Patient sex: F
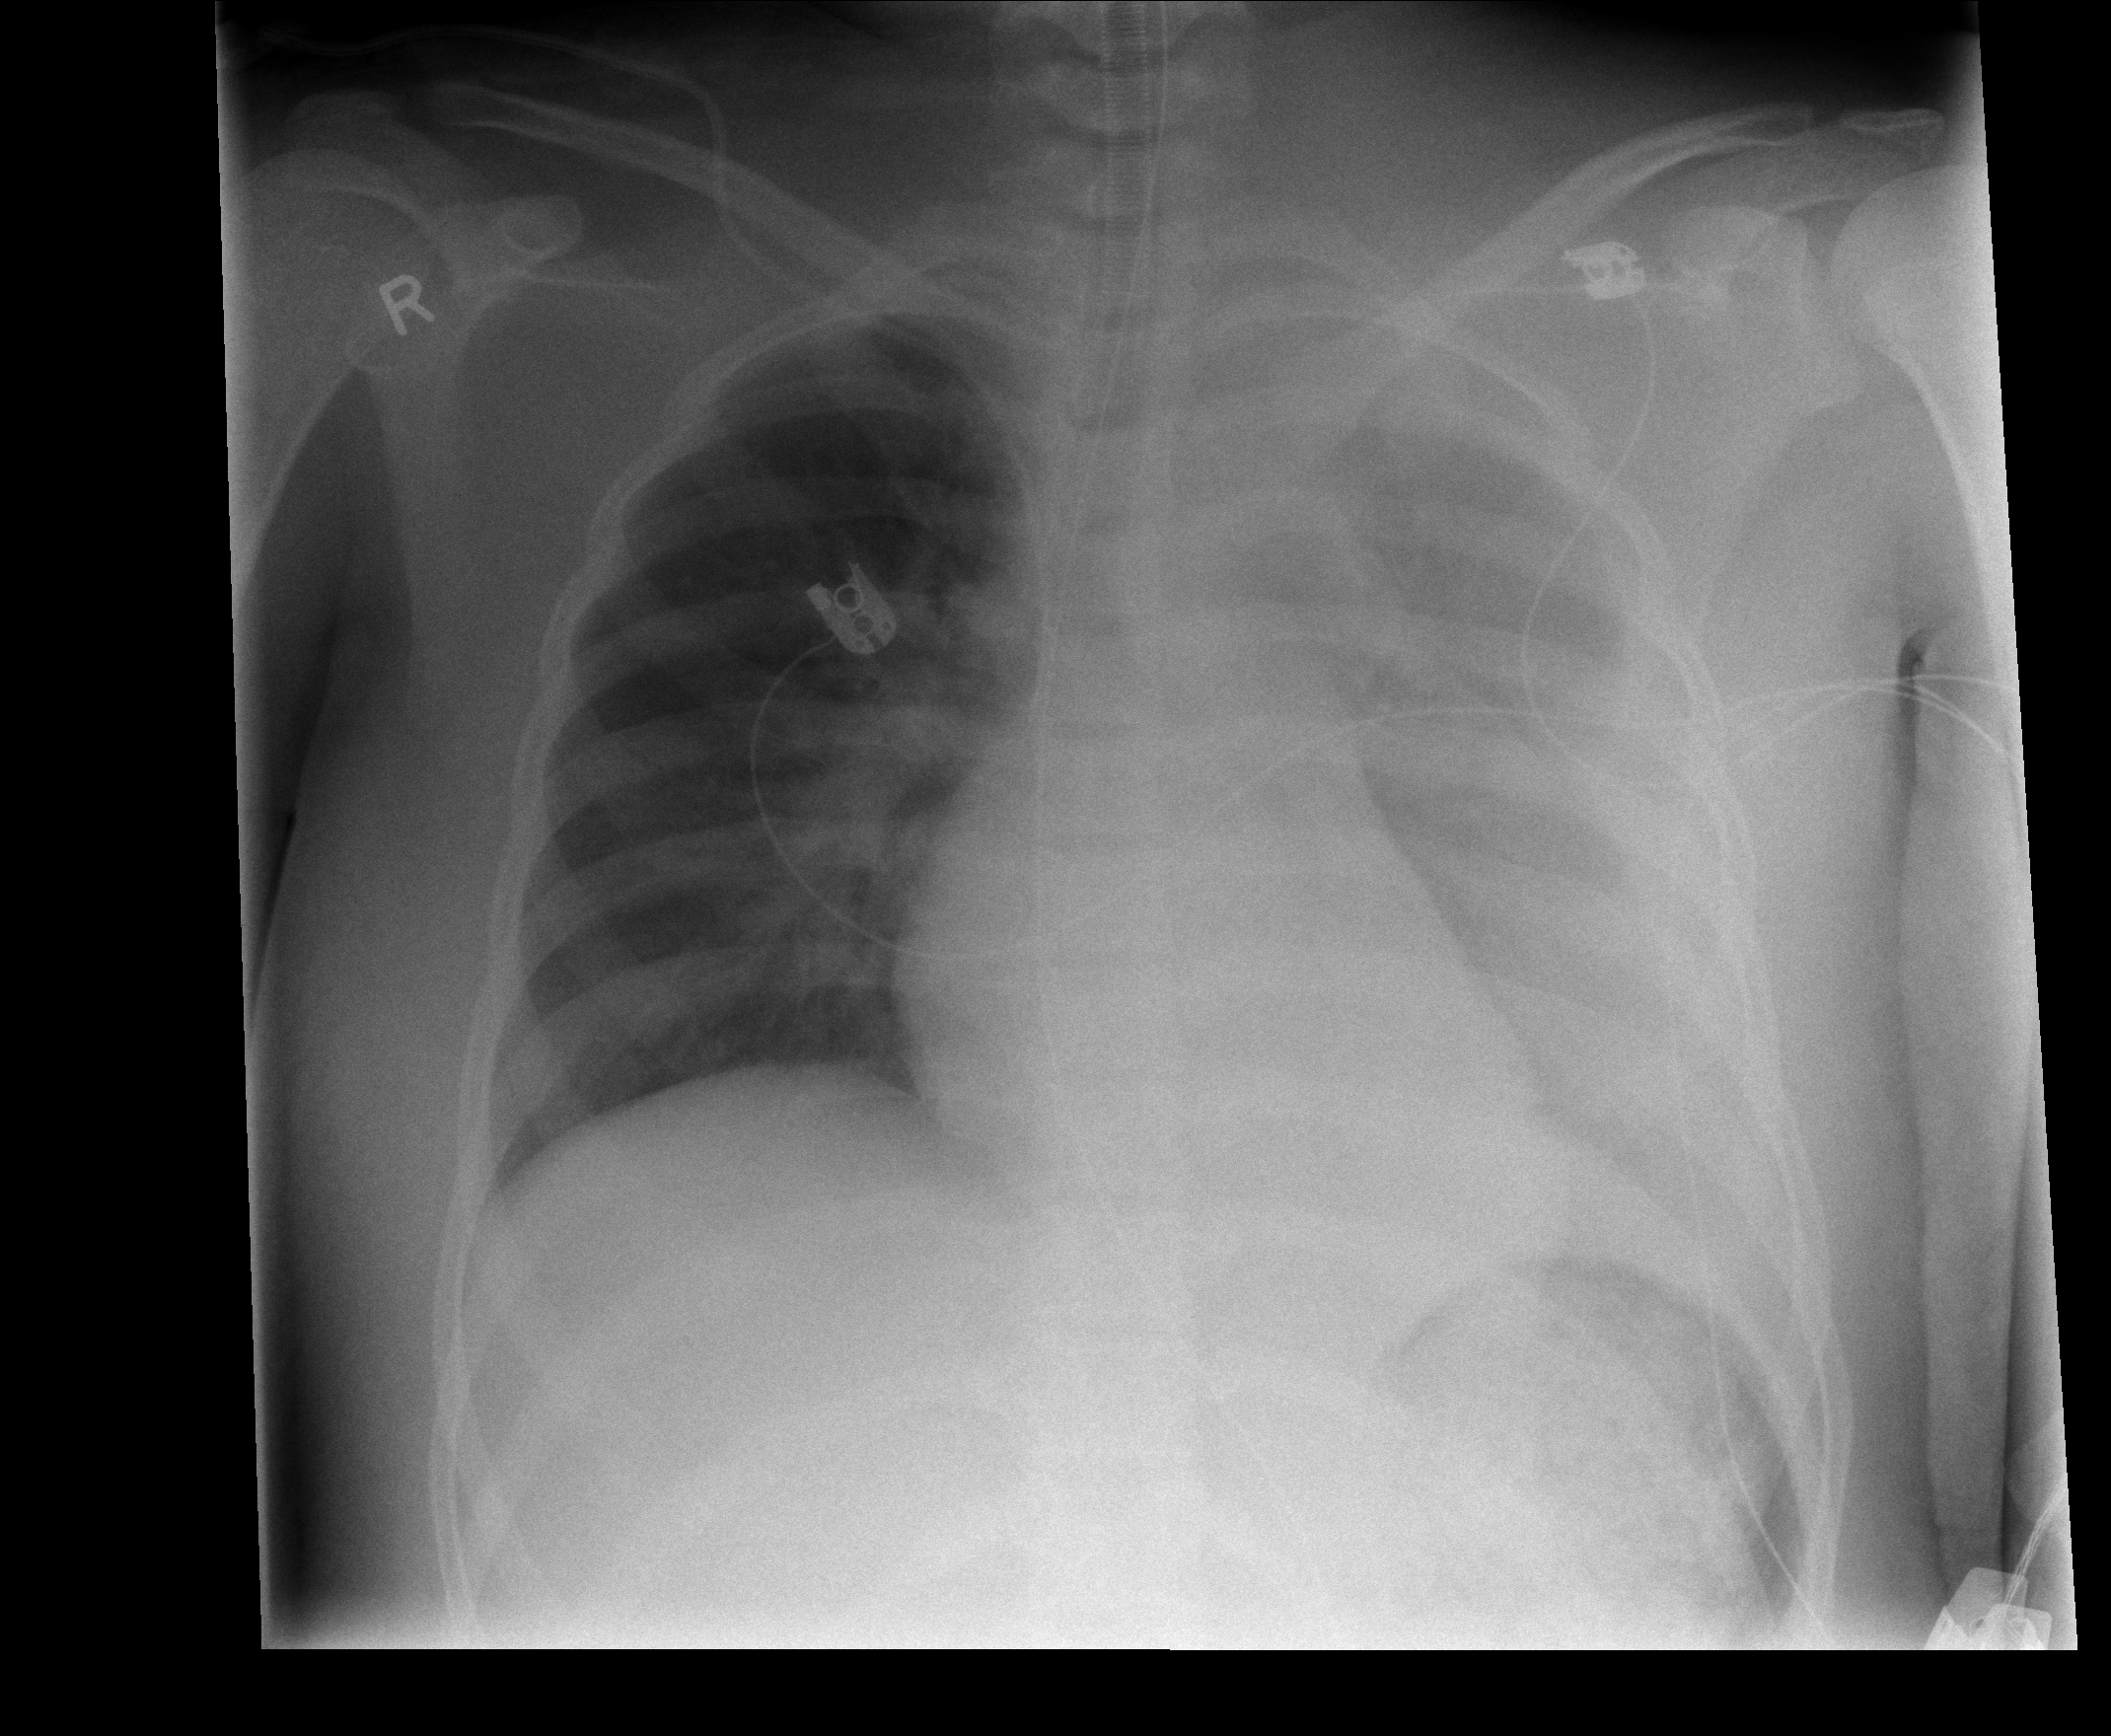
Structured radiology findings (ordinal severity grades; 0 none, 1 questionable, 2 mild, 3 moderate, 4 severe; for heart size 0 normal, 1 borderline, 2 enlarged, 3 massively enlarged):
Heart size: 0
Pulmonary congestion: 2
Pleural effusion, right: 0
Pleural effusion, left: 3
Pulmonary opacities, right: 2
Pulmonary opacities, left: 2
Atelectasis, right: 2
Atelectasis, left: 2